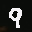
Label: 9